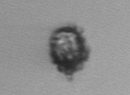
Label: Pseudochattonella_farcimen